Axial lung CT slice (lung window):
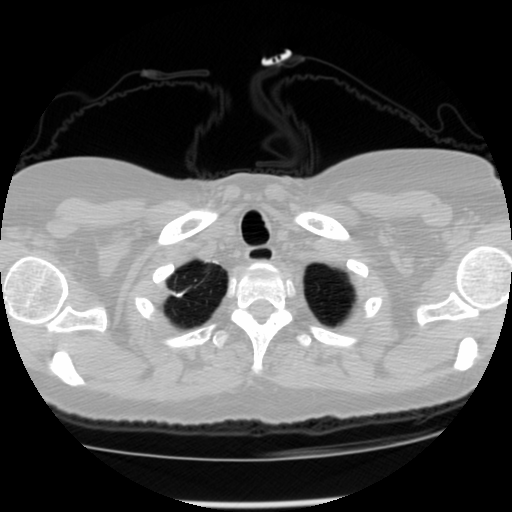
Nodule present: no